Question: I want to make a LinearLayout like this by percent

each rectangle is a LinearLayout
is that possible to make and how ?
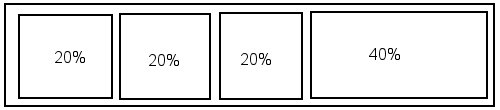
Answer: Check this sample xml...this will helpfull to understand the 'weightSum' and 'layout_weight' in the 'LinearLayout'
Check this <URL>
'''
<?xml version="1.0" encoding="utf-8"?>
<LinearLayout xmlns:android="http://schemas.android.com/apk/res/android"
android:layout_width="match_parent"
android:layout_height="match_parent"
android:orientation="horizontal"
android:weightSum="100" >
<Button
android:id="@+id/button2"
android:layout_width="0dp"
android:layout_height="wrap_content"
android:layout_weight="20"
android:text="Button20" />
<Button
android:id="@+id/button1"
android:layout_width="0dp"
android:layout_height="wrap_content"
android:layout_weight="20"
android:text="Button20" />
<Button
android:id="@+id/button3"
android:layout_width="0dp"
android:layout_height="wrap_content"
android:layout_weight="20"
android:text="Button20" />
<Button
android:id="@+id/button4"
android:layout_width="0dp"
android:layout_height="wrap_content"
android:layout_weight="40"
android:text="Button40" />
'''